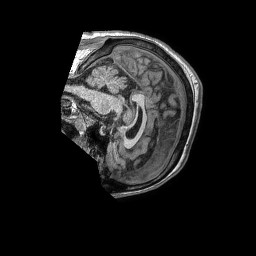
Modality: T1w
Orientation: sagittal
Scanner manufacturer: philips
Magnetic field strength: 1.5 T
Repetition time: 0.007585 s
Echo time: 0.003462 s